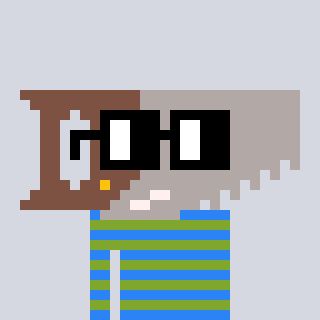
a pixel art character with square black glasses, a saw-shaped head and a slimegreen-colored body on a cool background